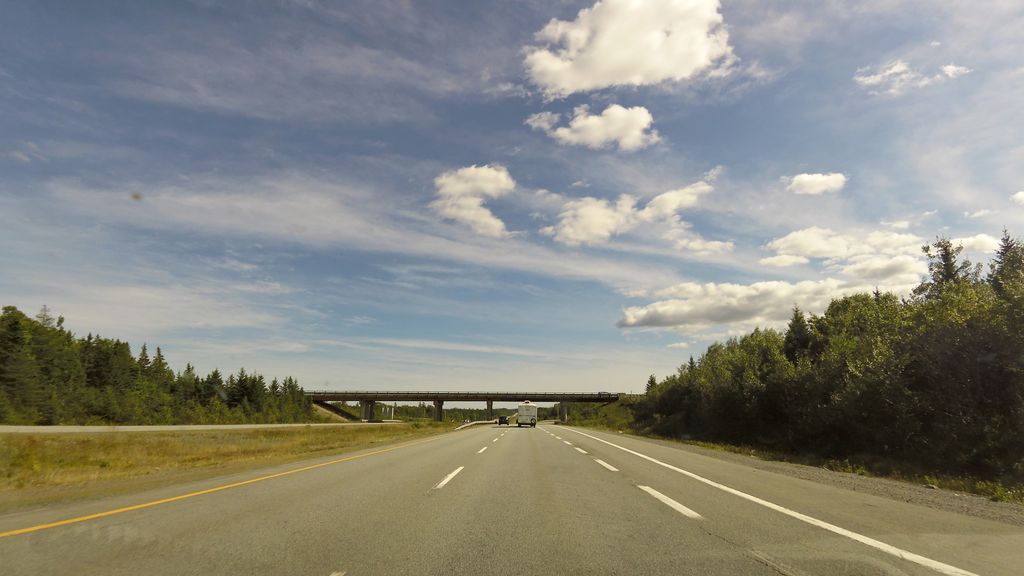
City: halifax